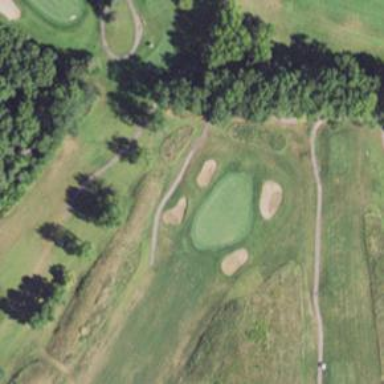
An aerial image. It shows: Pathway for golfing.